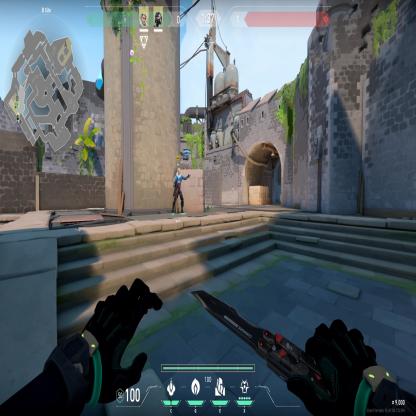
Label: teammate